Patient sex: M
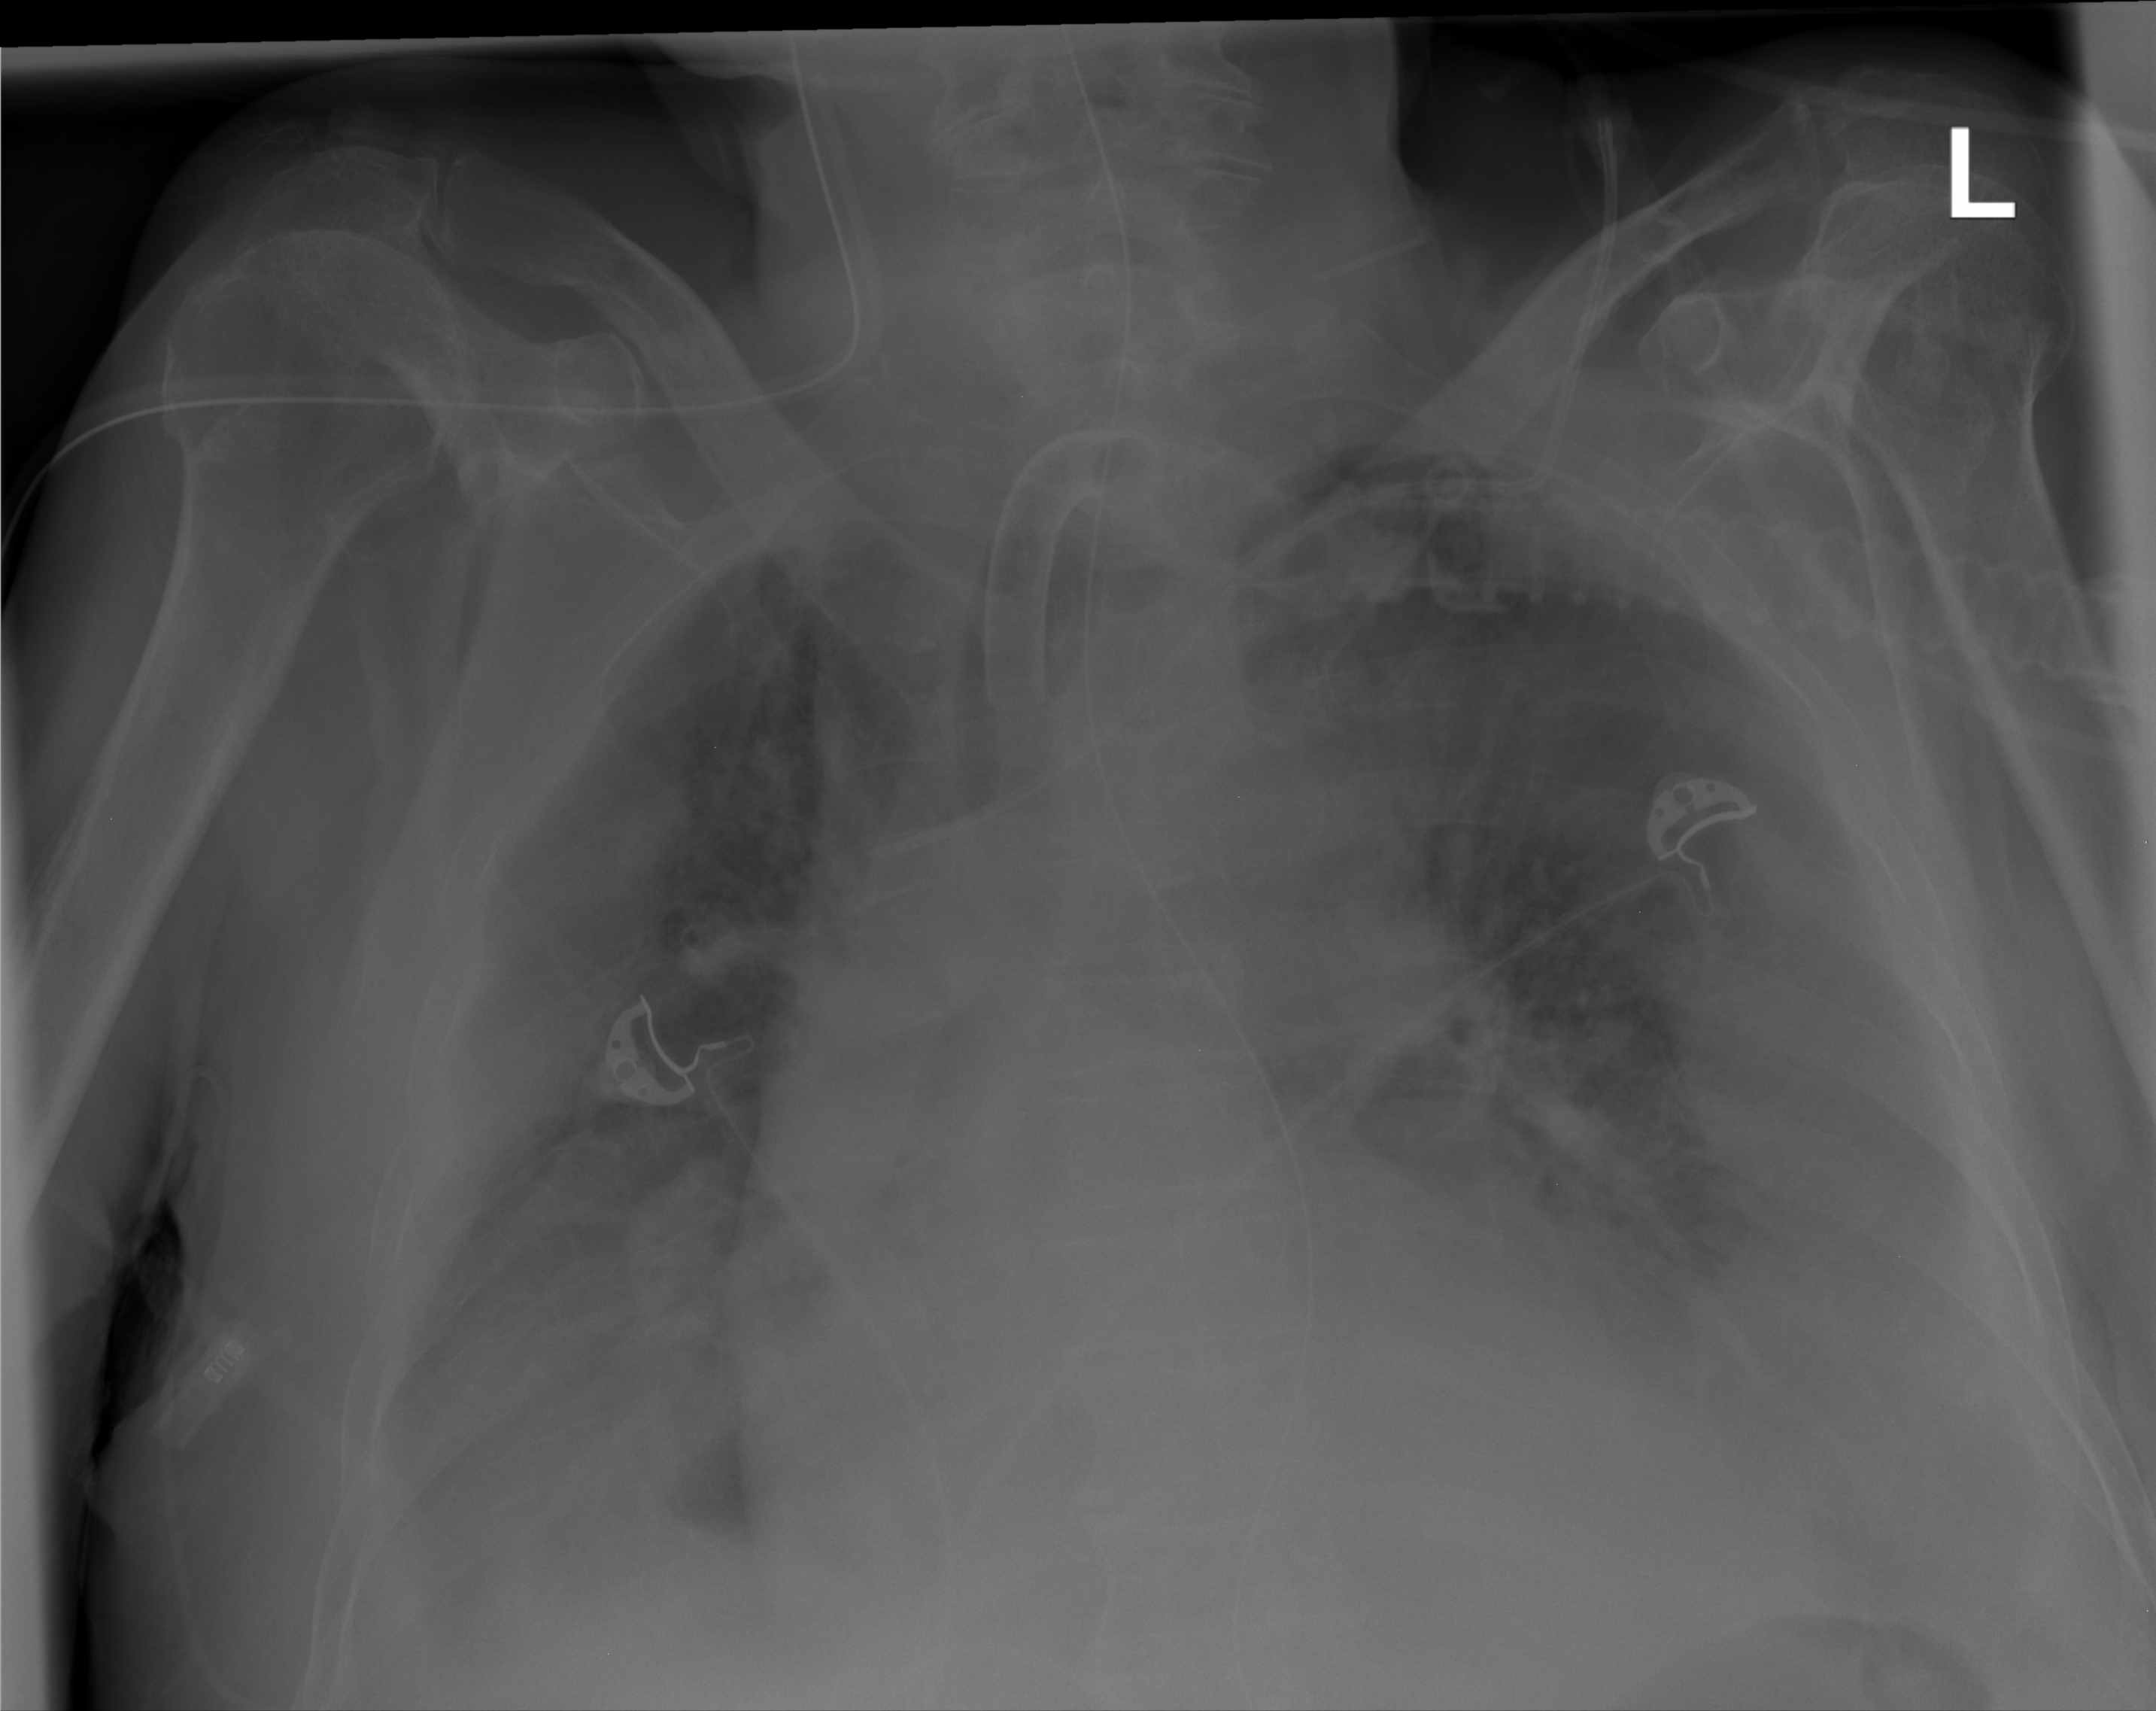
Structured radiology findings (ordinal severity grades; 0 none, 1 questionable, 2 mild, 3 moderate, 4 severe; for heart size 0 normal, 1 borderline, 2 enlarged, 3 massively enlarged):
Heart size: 2
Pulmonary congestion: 2
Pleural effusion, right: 2
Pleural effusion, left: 2
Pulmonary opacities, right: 0
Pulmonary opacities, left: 0
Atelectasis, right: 2
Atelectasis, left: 2